Question: I've been trying to fix the red div to stay auto centered like this

so when the pink div on the left get's bigger or smaller the red div on the right will always be center but it doesn't seem to want to stay, if anyone could help I will be most grateful, thank you very much, <URL>
'''
<!DOCTYPE html>
<html>
<head>
<style>
.informationbox {
position: relative;
width: 50%;
background-color:green;
overflow: hidden;
}
.left {
width: 50%;
float: left;
background-color: pink;
}
.right {
width: 50%;
float: right;
text-align: right;
background-color: red;
vertical-align:middle;
</style>
</head>
<body>
<div class="informationbox">
<div class="left">
Left Filler Line #1<br />Left Filler Line #2<br />Left Filler Line #3<br />Left Filler Line #4<br />Left Filler Line #5
</div>
<div class="right">
Right Filler
</div>
</div>
</body>
'''
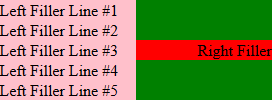
Answer: <URL>' is used for vertical centering. This will work for dynamically varying heights, therefore it should always work.
<URL>
'''
.informationbox {
position: relative;
}
.right {
position: absolute;
top: 50%;
right: 0;
transform: translateY(-50%);
}
'''